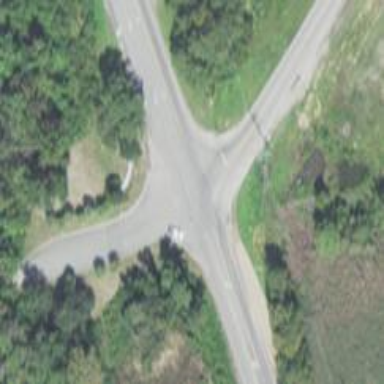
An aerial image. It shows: Road with stop sign.